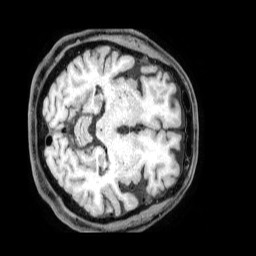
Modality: T1w
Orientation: axial
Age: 73
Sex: male
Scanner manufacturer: philips
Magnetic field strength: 1.5 T
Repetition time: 0.6 s
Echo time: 0.02898 s